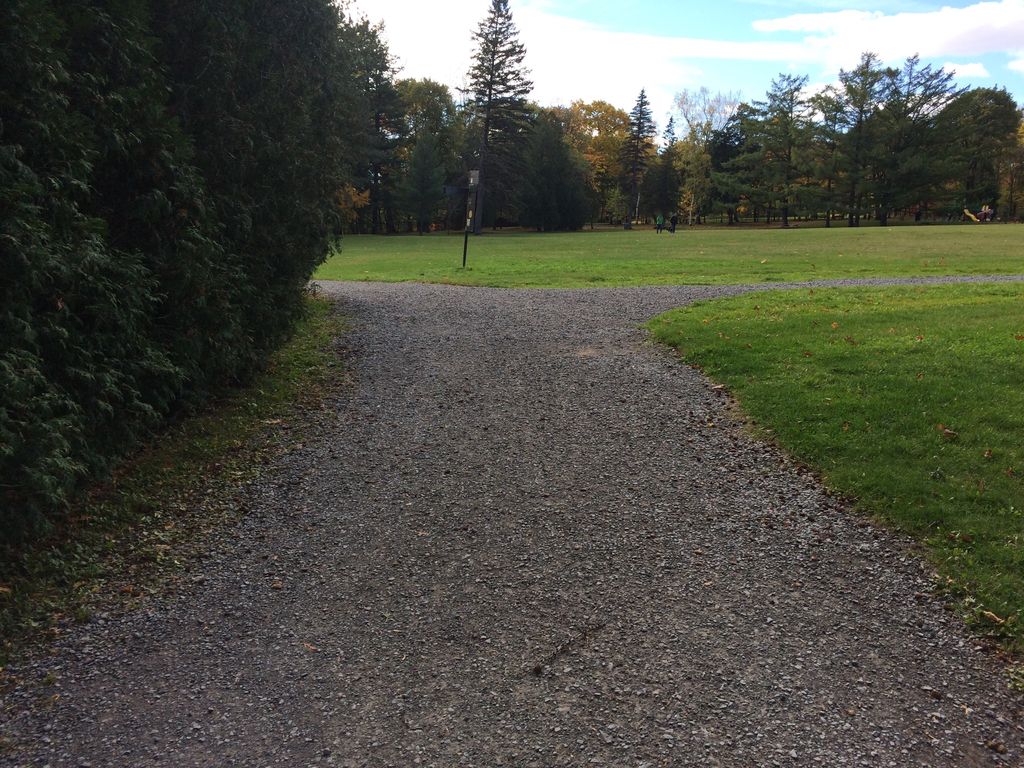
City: quebec_city